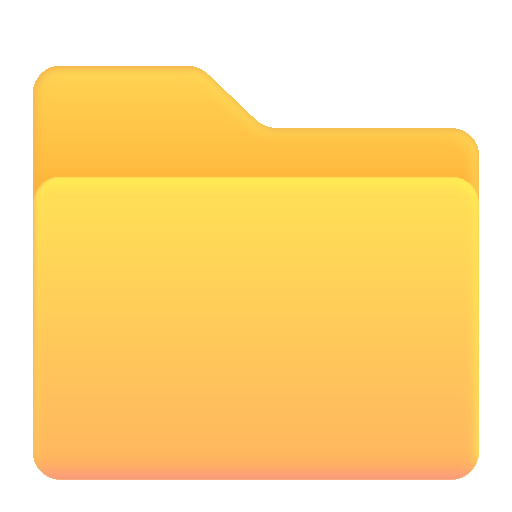
file folder color